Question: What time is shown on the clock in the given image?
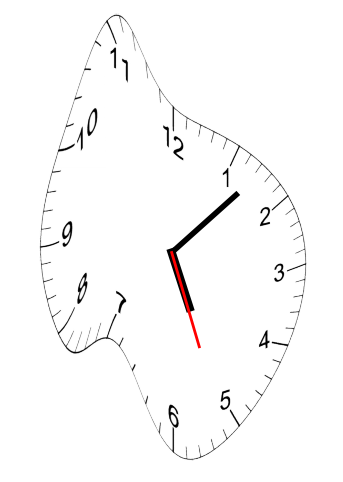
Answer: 05:07:26